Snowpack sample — Loveland Pass, Silver Plume, Colorado, USA (12/14/25, 10:50 AM MST)
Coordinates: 39.664, -105.882
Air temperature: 36 °F
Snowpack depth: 67 cm
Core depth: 30 cm
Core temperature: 42.8 °F
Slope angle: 6°, slope face: 326°
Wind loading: low
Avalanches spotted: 0
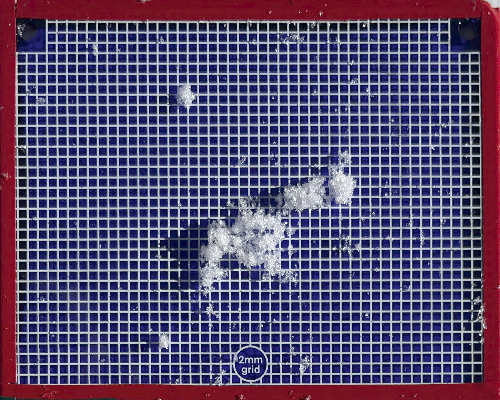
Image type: profile
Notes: No avalanches spotted, very late start to the season with minimal snowpack